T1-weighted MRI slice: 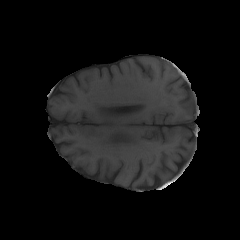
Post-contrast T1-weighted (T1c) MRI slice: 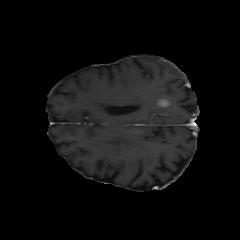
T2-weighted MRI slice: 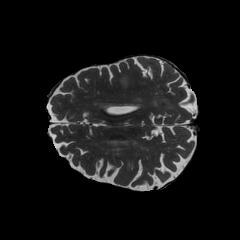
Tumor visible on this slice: yes